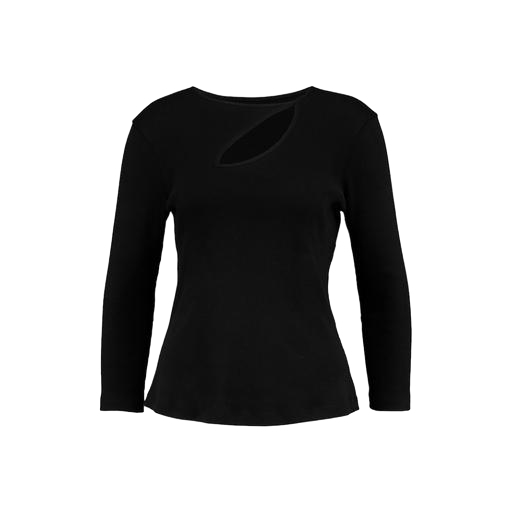
black eliza long-sleeved top, black three-quarter-sleeve top only macy, black ribbed keyhole top, white background